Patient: sex M, age 74
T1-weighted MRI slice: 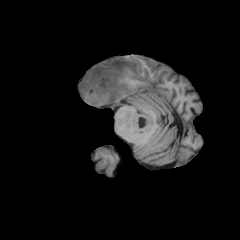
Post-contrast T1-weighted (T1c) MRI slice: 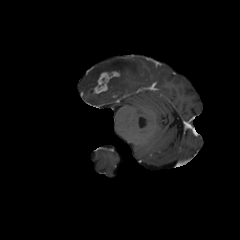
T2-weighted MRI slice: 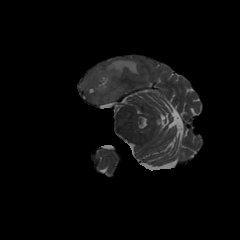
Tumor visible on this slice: yes
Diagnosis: Glioblastoma, IDH-wildtype
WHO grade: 4